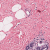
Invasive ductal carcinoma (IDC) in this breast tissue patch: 0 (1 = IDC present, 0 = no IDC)